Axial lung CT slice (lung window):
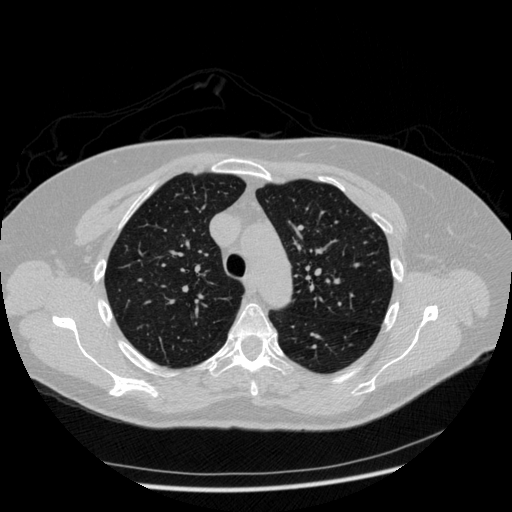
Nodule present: no